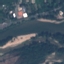
Land use / land cover: River